Question:
When I press and drag the red rounded corners that corner only increased depending on the X, Y not for rest of the image. How to handle this problem. Please help me. Thanks in advance
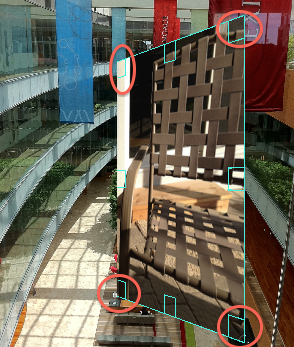
Answer: A CATransform3D should help you solve this.
Maybe you can go through this <URL>.
And Also <URL>
Other related links:
1. iPhone image stretching (skew)
2. How do I use CATransform3D on a UIView to add a specific type of perspective?